Question: Thinking about this , I might need some VBA but if I can avoid it, it would be great.
I have the following excel sheet (see picture)

Aim : I want to put in column B the results of a syntaxic search on column C done with column A. In my case, column B will be 'yes,tata,well' as column A has I2010 etc.
I've tried with a 'vlookup' but 'vlookup' is aiming for the specific string e.g 'I2010'or 'IS-IPI' not part of them.
Any suggestions are welcomed.
Thanks
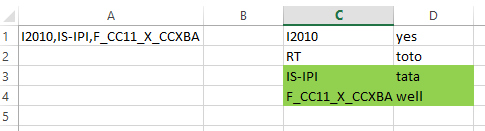
Answer: usage
'''
andylookup(A1, C1:D4, "Not Found!")
'''
Code:
'''
Function andyLookup(strInput As String, rngTable As Range, defaultvalue As String) As String
Dim strArray() As String
Dim i As Integer
Dim strOut As String
Dim temp1 As Variant
strArray = Split(strInput, ",")
For i = 0 To UBound(strArray)
temp1 = Application.VLookup(strArray(i), rngTable, 2, 0)
'if not found, apply default value
If IsError(temp1) Then
strOut = strOut & defaultvalue & ","
Else
strOut = strOut & temp1 & ","
End If
Next
'remove trailing comma
strOut = Left(strOut, Len(strOut) - 1)
andyLookup = strOut
End Function
'''
result
'''
yes,toto,tata,well
'''